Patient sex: M
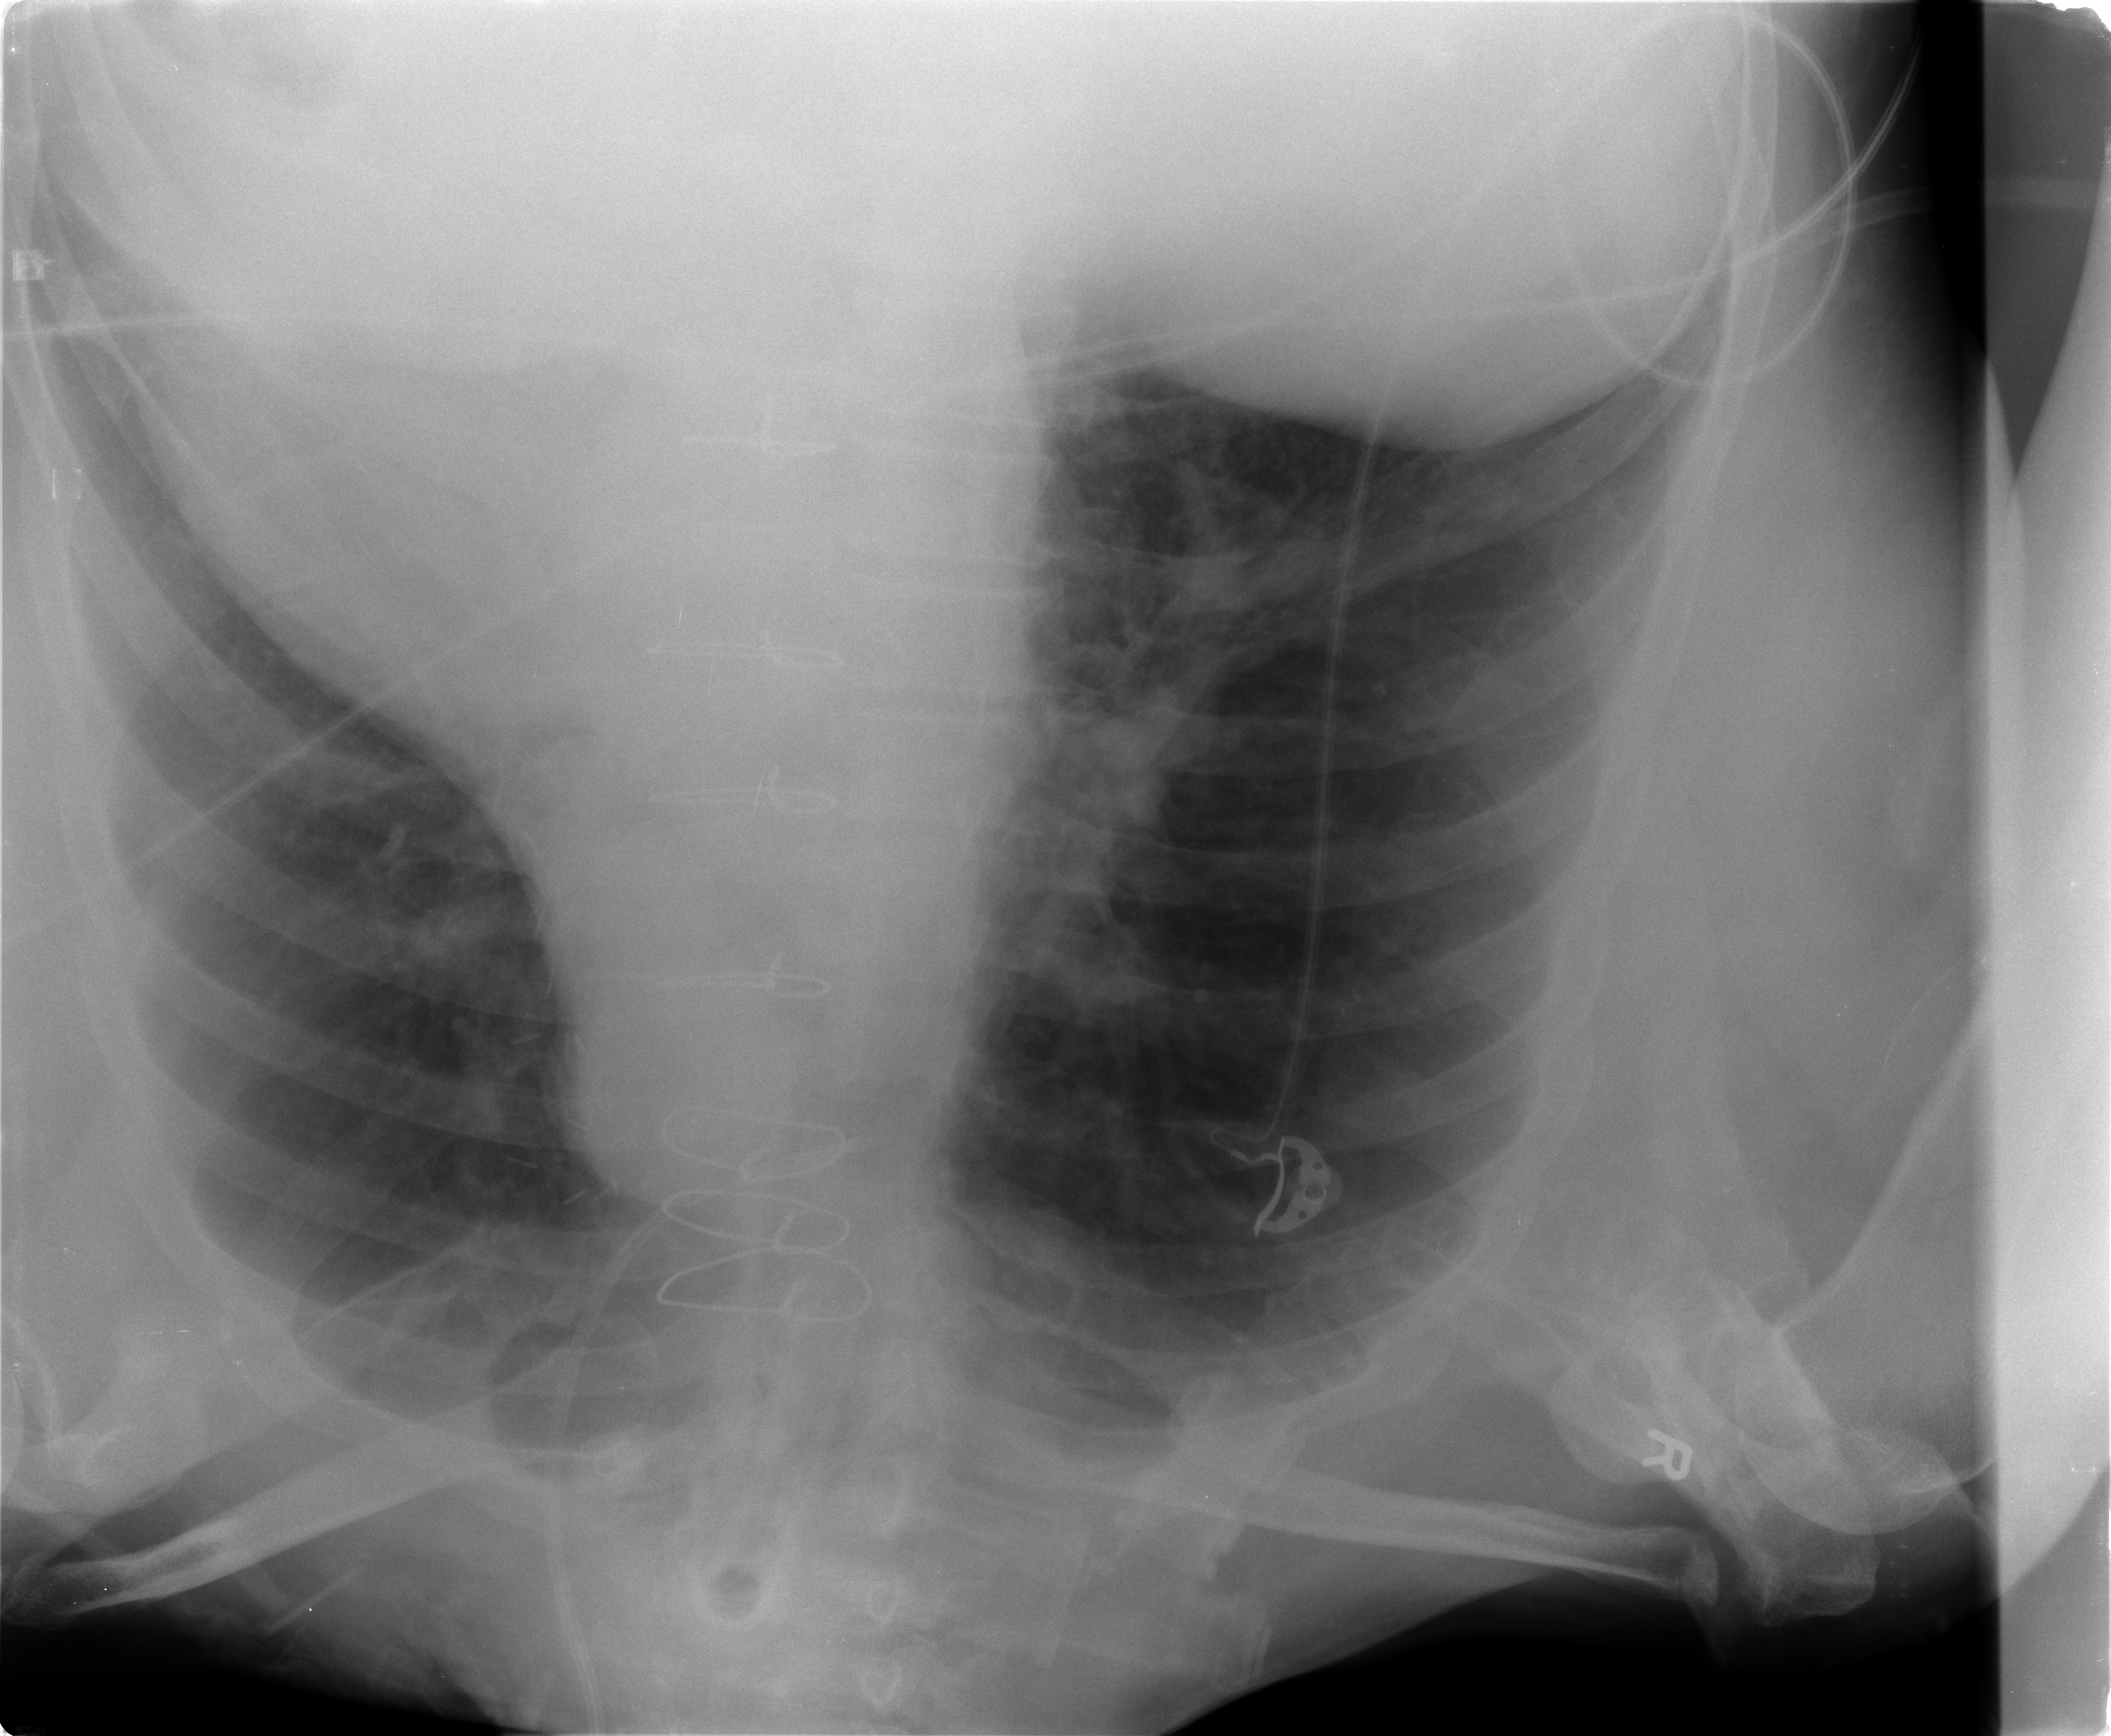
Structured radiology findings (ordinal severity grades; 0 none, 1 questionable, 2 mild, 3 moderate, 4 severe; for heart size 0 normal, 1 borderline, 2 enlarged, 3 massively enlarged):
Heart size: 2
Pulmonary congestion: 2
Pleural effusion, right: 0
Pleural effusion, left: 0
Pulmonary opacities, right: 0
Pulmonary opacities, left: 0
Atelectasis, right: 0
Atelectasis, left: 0